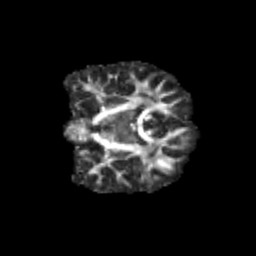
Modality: FA
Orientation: coronal
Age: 11
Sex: male
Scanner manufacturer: siemens
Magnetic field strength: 3 T
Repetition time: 3.8 s
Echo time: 0.07 s